Interaction volume radius: 10 \u00c5
Interaction volume height: 10 \u00c5
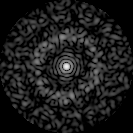
Disorder parameter: 0.8251